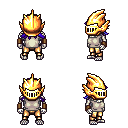
a pixel art fantasy rpg character, male body template, skeleton, white sleeveless shirt, gold greaves, blue loose hair, gold helm, leather bracers, four views (front, back, left, right), 2x2 character sprite sheet, small pixel art, hard edges, no anti-aliasing